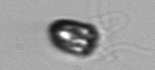
Label: Pyramimonas_morphotype1